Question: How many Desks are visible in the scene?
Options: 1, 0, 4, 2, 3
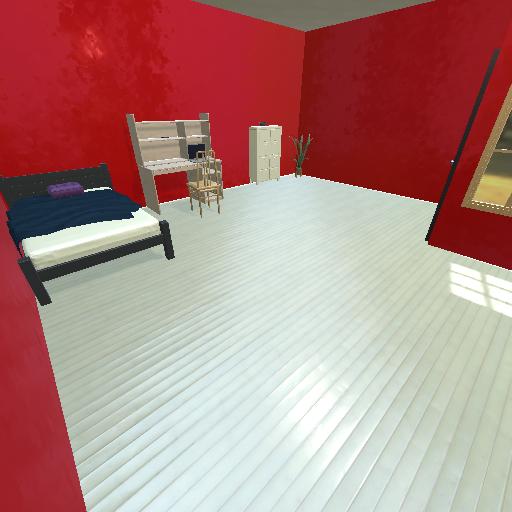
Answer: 1